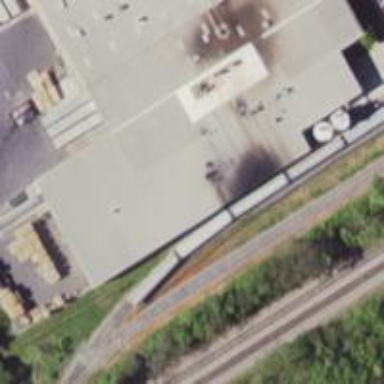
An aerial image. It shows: Railway spur service.